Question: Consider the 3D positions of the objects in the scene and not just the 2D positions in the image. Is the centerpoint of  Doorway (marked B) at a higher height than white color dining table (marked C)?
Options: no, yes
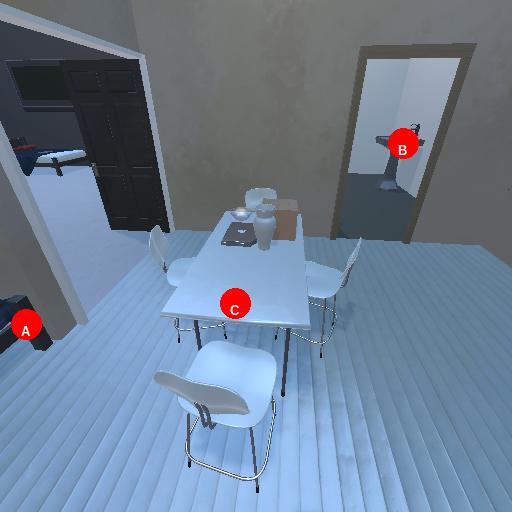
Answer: no